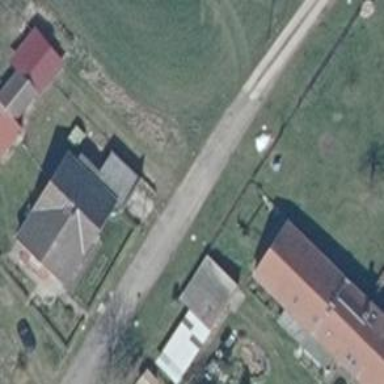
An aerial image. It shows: Residential road.